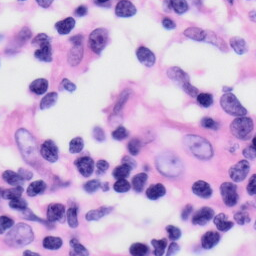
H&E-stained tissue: Skin